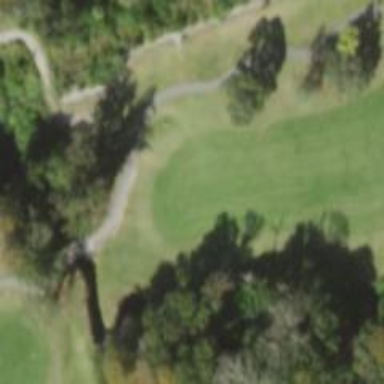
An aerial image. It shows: Golf hole.